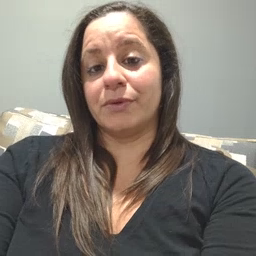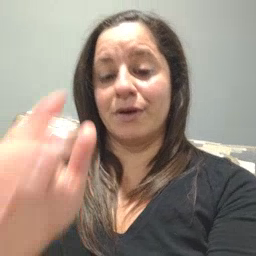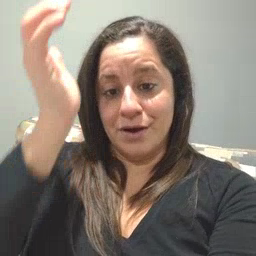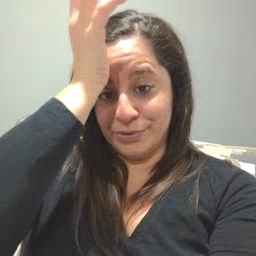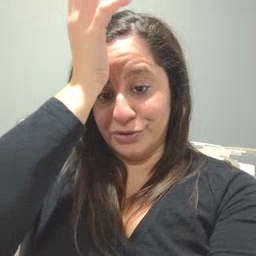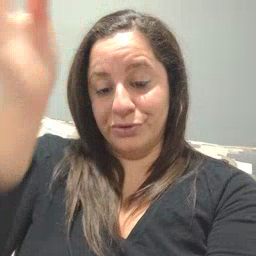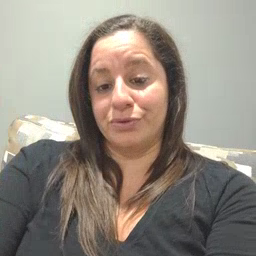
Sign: garbage